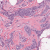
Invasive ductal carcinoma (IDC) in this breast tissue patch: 1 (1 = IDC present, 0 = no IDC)